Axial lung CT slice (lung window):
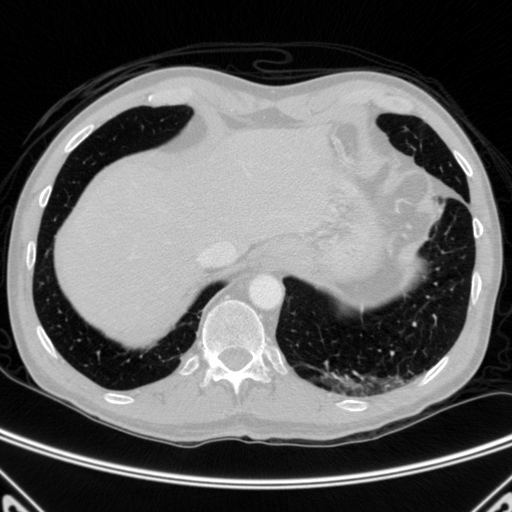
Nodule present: no